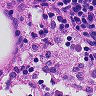
Metastatic tissue present: no